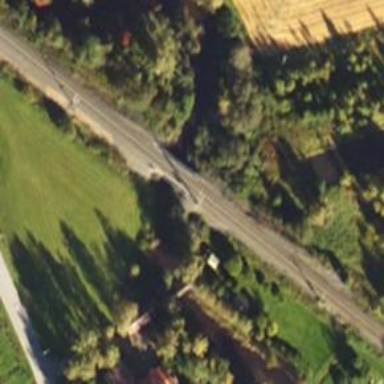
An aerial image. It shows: Bridge over railway with continuous electrified contact line.